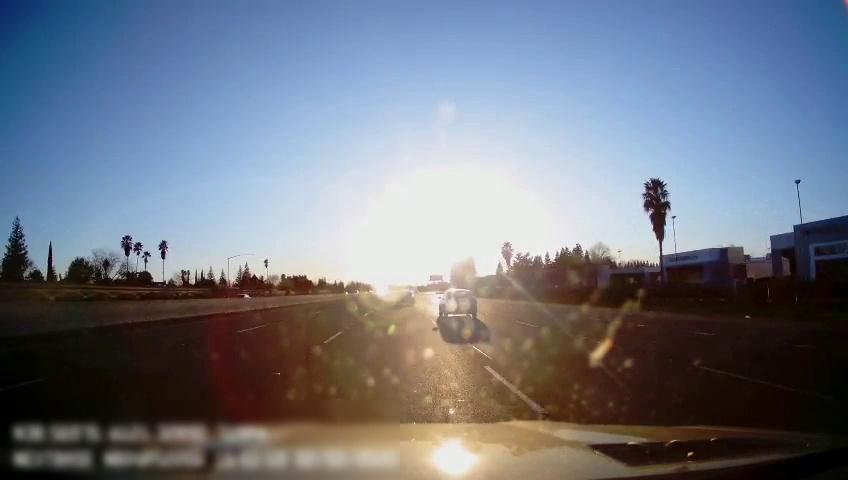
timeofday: Day
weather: Sunny
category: Drivable Space
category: Vehicles | Car
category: Vehicles | Car
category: Vehicles | Car
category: Lanes | Alternate Lane
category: Lanes | Alternate Lane
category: Lanes | Current Lane
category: Lanes | Current Lane
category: Lanes | Alternate Lane
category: Lanes | Alternate Lane
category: Traffic | Signs